Question: i'm using drawRect inside a custom UIButton to draw a bordered button with an image inside. The code is the following:
'''
- (void) drawRect:(CGRect)rect {
CGContextRef context = UIGraphicsGetCurrentContext();
//Draw a rectangle
CGContextSetFillColorWithColor(context, [UIColor clearColor].CGColor);
CGContextSetStrokeColorWithColor(context, [[UIColor grayColor] CGColor]);
//Define a rectangle
CGRect drawrect = CGRectMake(CGRectGetMinX(rect),CGRectGetMinY(rect),rect.size.width,rect.size.height);
CGContextStrokeRect(context,drawrect);}
'''
The problem is that on corners i got an extra pixel (see the attached image). What am i doing wrong?

thanks
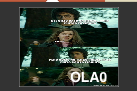
Answer: You are drawing your rectangle along the edges of pixels, instead of drawing it along the centers of pixels. So your rectangle only covers half of most pixels. On the corners it covers three-quarters of the pixels.
To draw along the pixel centers, you have to use half-integer coordinates. Try this:
'''
CGContextStrokeRect(context, CGRectInset(rect, 0.5, 0.5));
'''